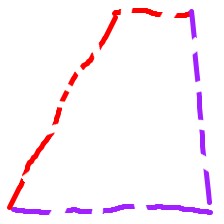
Shape: trapezoid